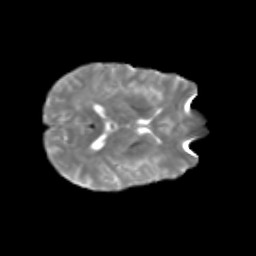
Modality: T2w
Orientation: axial
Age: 26
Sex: male
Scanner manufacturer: siemens
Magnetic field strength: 3 T
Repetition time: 1.8 s
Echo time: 0.07 s